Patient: sex M, age 66
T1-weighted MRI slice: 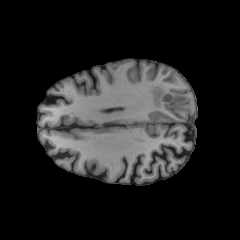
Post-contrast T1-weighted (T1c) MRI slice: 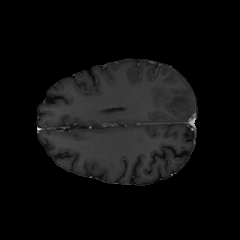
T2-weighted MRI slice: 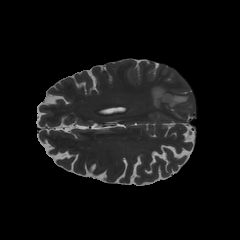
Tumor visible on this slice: yes
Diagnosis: Glioblastoma, IDH-wildtype
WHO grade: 4